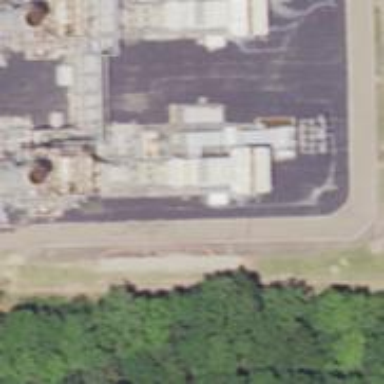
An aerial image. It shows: Gas turbine generator powered by gas.